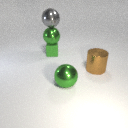
large green metal sphere above small green rubber cube